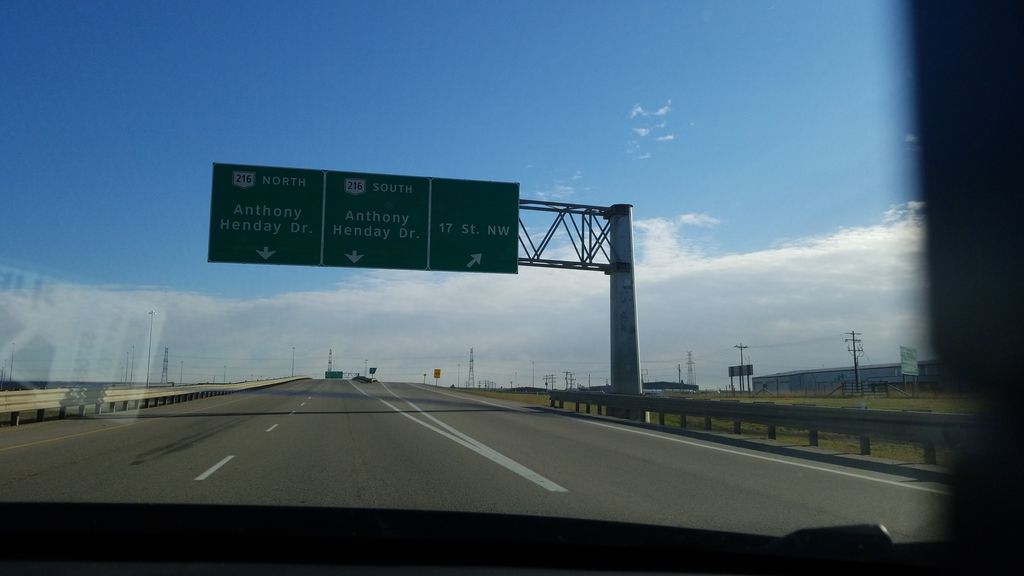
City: edmonton